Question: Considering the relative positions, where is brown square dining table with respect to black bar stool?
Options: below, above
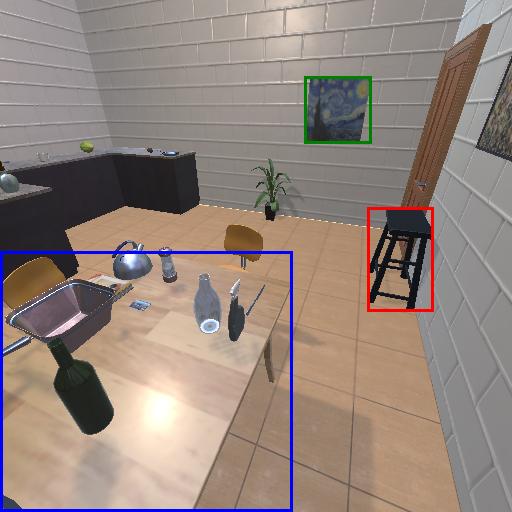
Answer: below